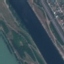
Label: River